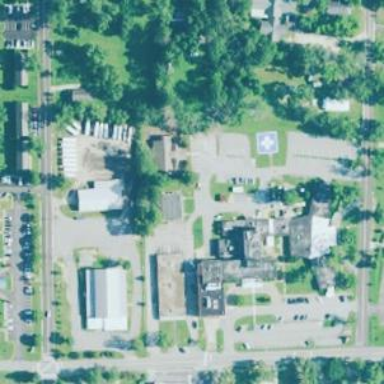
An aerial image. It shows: Hospital.